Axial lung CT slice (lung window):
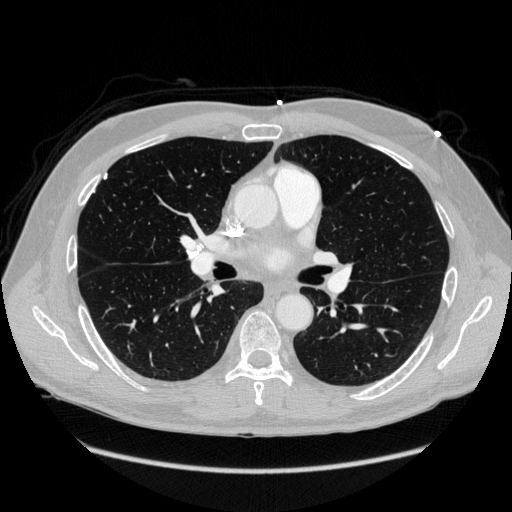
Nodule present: yes
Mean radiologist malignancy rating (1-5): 1